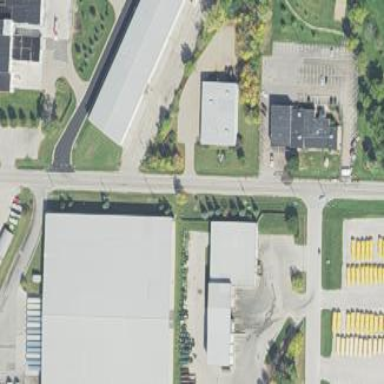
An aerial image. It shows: Industrial area with garage.